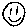
Label: smiley face